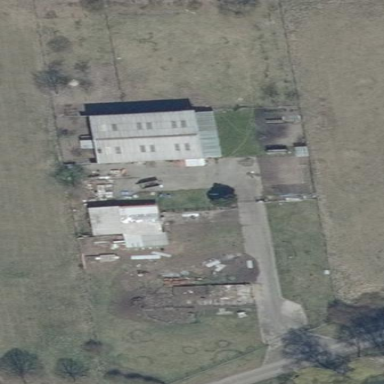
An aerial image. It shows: Farmyard area.